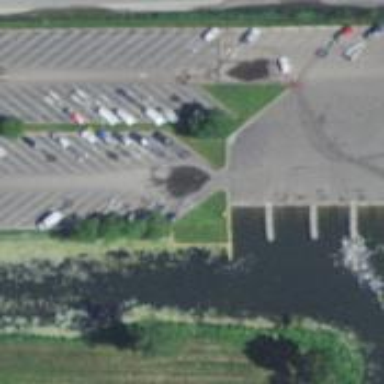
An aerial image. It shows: Slipway on leisure land.